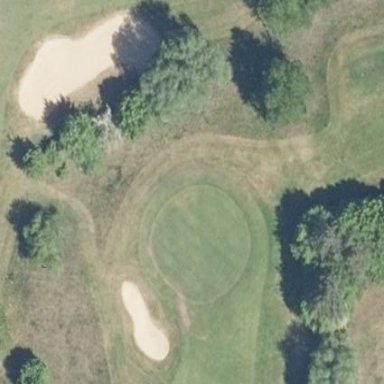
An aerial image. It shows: Golf green.